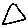
Label: triangle